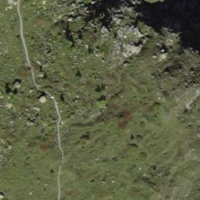
EUNIS habitat code: 23
Species observed at this site:
Aglais urticae
Dryas octopetala